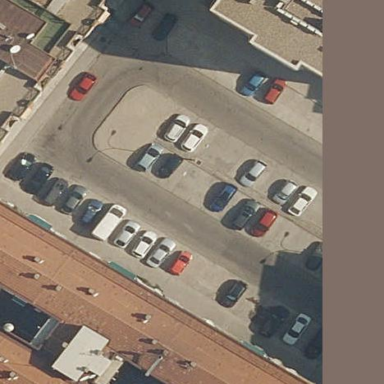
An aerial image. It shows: Parking available on the street side.